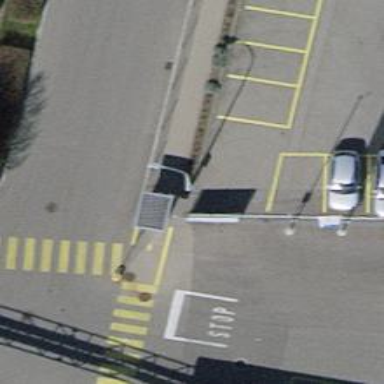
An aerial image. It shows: Full-height turnstile barrier.